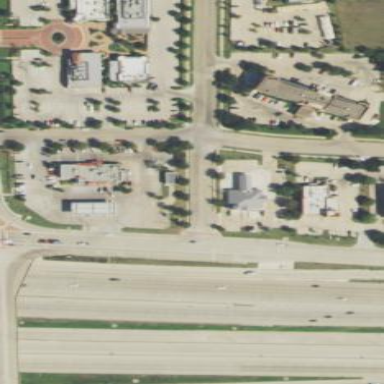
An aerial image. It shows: Retail area.